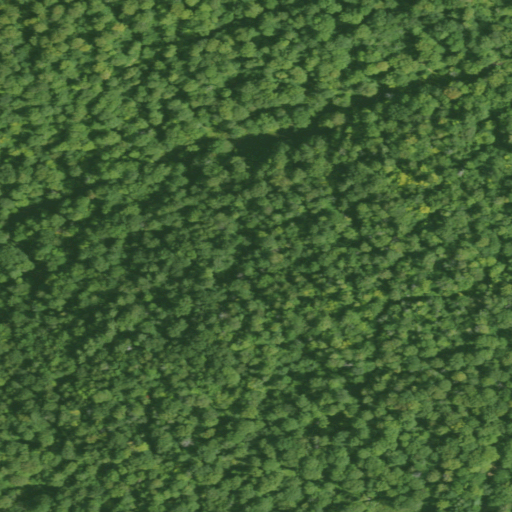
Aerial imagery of ridge(s) in New York named Biby Cabin Ridge containing deciduous forest and mixed forest